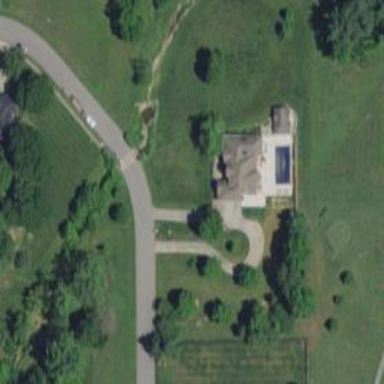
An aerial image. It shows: Driveway leading to service road.